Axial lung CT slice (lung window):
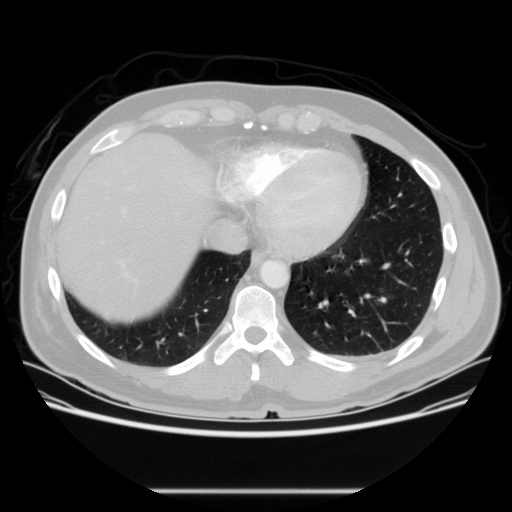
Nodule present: no